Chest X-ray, PA view. Patient: 49 years old, sex M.
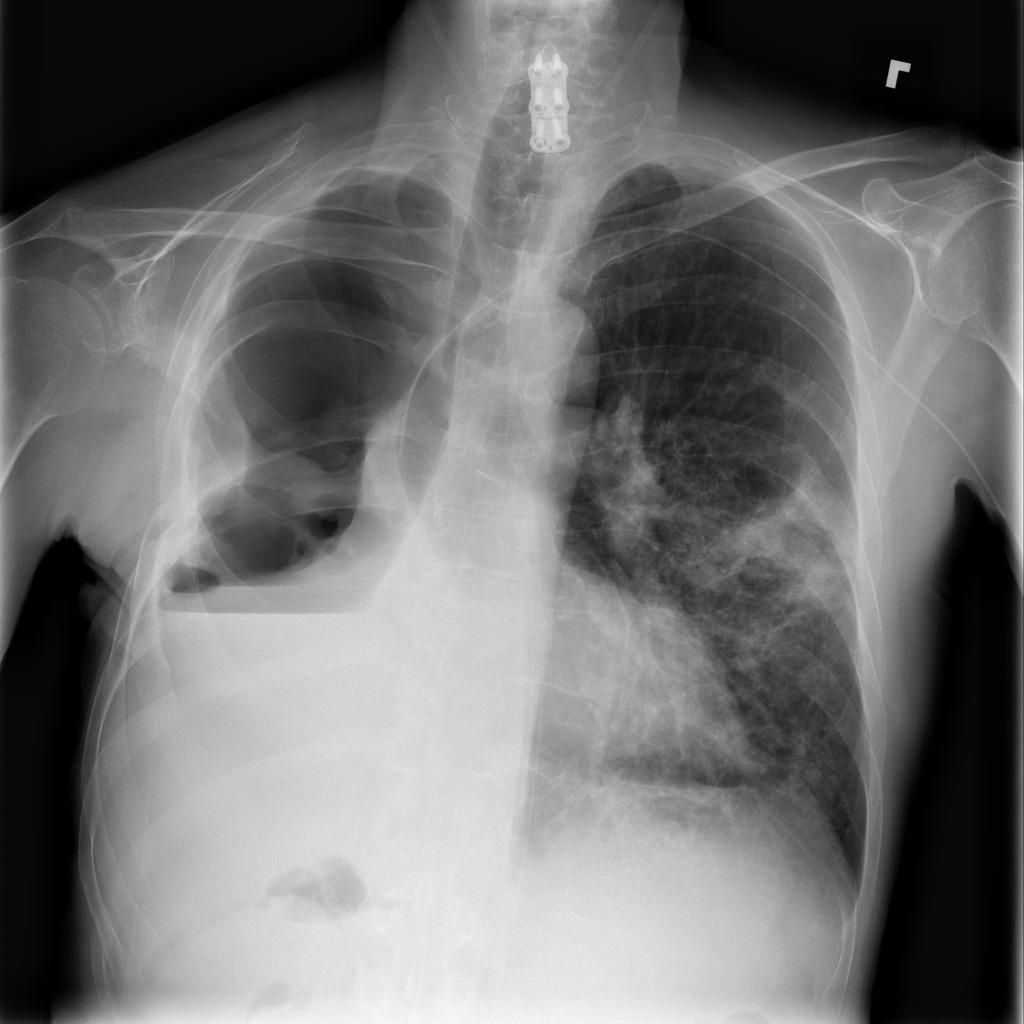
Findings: Infiltration